Aerial crown-view tile of a tropical tree (Barro Colorado Island, Panama), acquired 20250414:
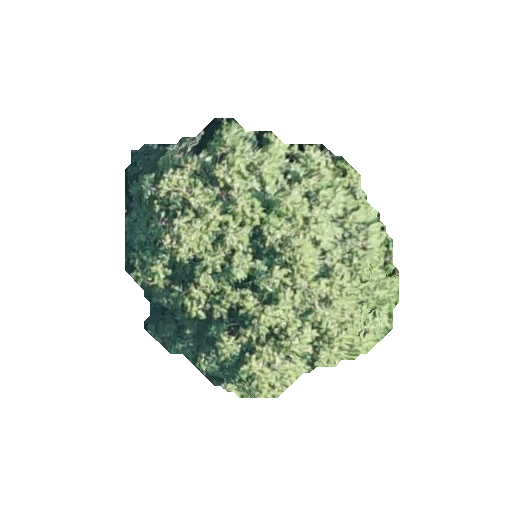
Species: Guarea guidonia
GBIF accepted scientific name: Guarea guidonia
Crown area: 83.549 m²